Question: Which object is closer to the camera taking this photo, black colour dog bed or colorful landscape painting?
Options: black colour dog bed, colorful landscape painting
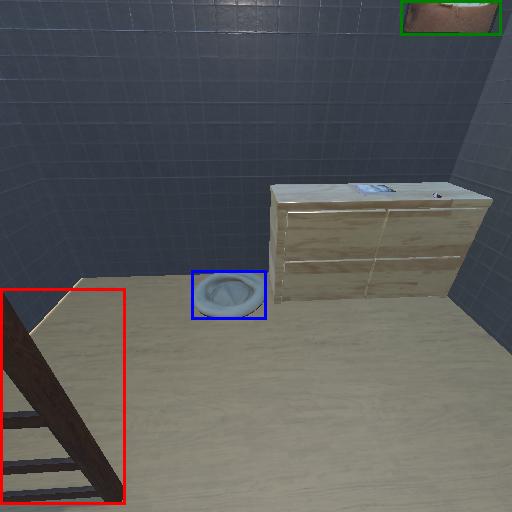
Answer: black colour dog bed